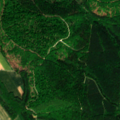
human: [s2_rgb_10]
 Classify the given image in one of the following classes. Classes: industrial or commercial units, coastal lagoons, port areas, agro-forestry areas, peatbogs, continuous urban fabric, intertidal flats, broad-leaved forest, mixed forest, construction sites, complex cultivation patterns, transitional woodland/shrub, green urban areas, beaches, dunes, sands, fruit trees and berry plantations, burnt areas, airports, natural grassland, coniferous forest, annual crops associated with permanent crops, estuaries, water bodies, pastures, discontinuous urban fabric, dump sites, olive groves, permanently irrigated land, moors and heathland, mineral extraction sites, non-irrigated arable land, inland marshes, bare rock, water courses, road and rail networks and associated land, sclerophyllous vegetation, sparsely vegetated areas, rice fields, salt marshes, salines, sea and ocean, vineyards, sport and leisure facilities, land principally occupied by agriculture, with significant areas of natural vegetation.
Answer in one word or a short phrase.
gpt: non-irrigated arable land, broad-leaved forest, mixed forest